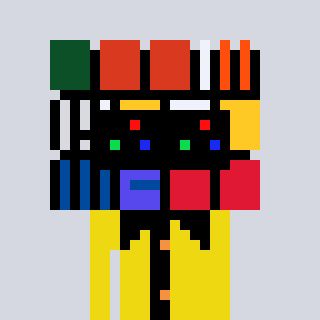
a pixel art character with square black sunglasses, a abstract-shaped head and a yellow-colored body on a cool background